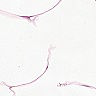
Metastatic tissue present: no